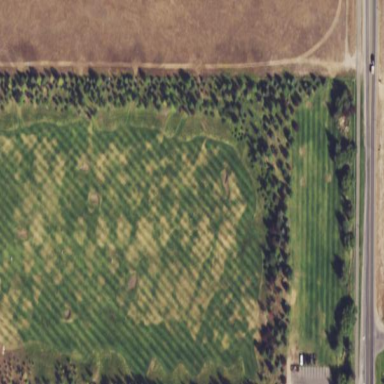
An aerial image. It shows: Practice golf area with grass landuse.